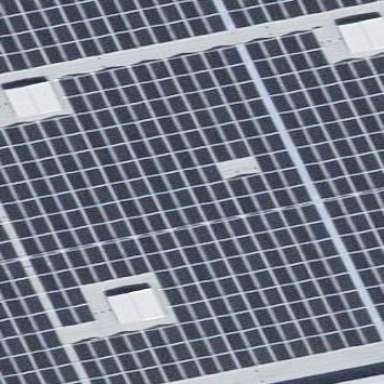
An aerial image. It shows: Solar power generator.